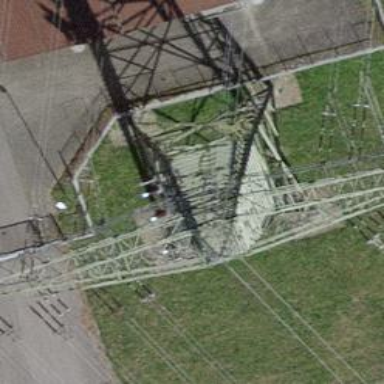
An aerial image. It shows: View of power line with quad and double wires.